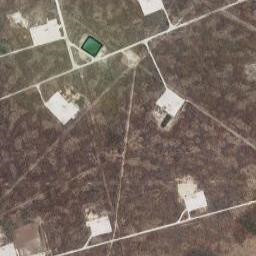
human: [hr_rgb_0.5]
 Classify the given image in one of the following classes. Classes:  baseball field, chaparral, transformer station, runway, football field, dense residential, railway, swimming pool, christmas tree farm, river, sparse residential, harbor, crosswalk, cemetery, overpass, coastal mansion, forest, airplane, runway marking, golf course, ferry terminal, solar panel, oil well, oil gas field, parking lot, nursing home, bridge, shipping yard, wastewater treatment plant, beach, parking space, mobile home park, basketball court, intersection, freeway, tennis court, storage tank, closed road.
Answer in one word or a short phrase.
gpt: oil gas field